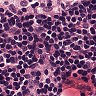
Metastatic tissue present: no